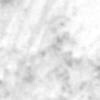
Label: no_change